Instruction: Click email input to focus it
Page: traveler
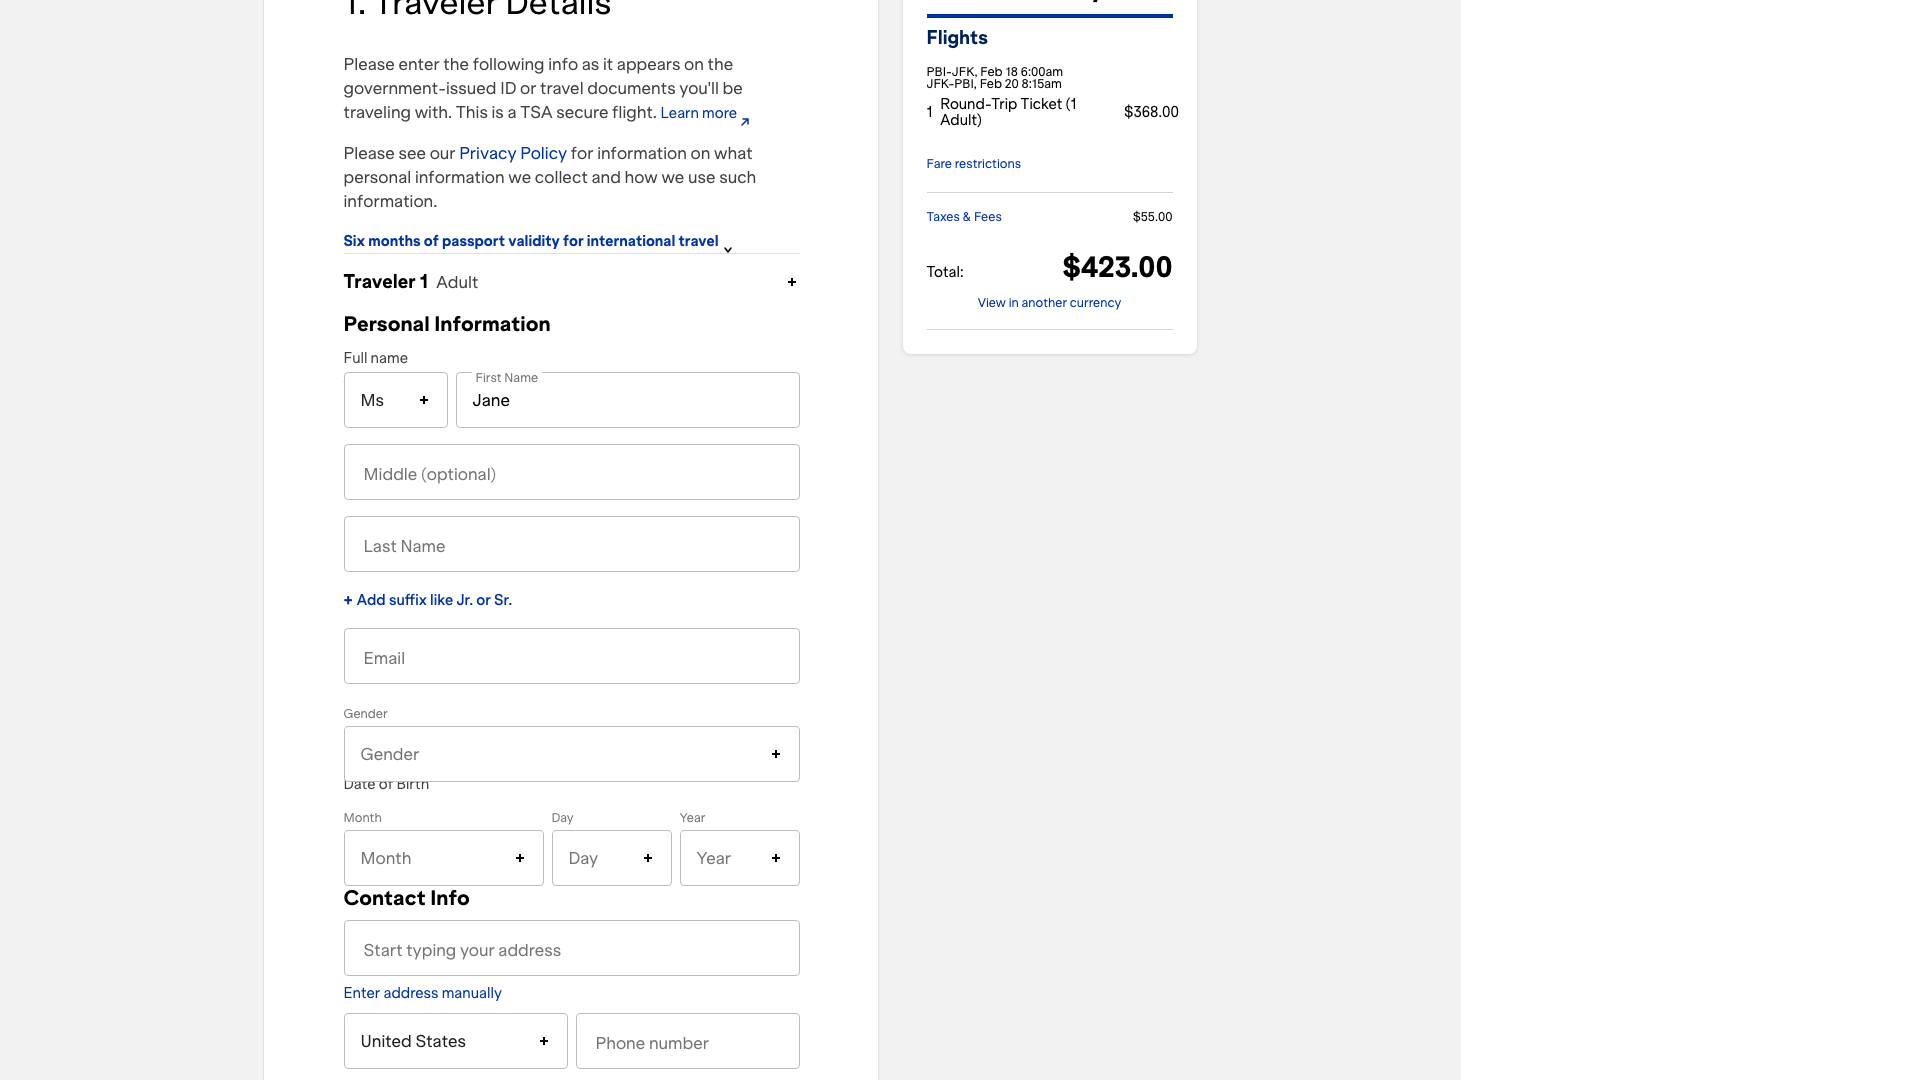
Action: click